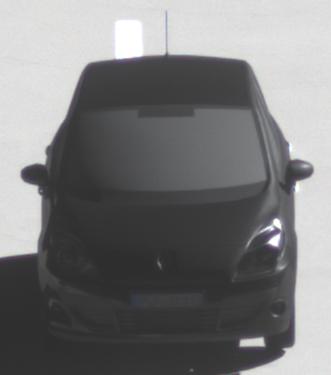
Make: Renault
Model: Scénic 1.6 16V 110
Detailed model: Scénic (III)
Model produced from: 2009/06
Model produced until: 2010/08
Doors: 5
Color: black
Road condition: dry road
Daytime: morning or afternoon
Contrast: high contrast